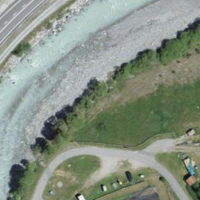
EUNIS habitat code: 15
Species observed at this site:
Papilio machaon
Erebia aethiops
Anas platyrhynchos